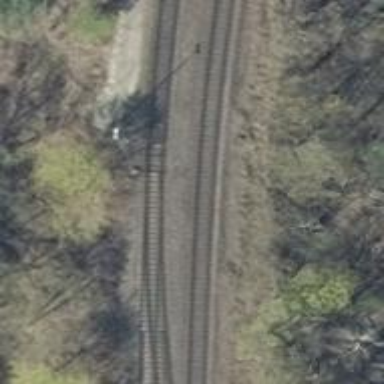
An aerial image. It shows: Railway yard used for servicing trains.